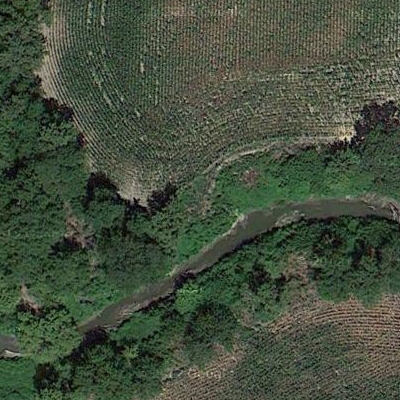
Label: Forest